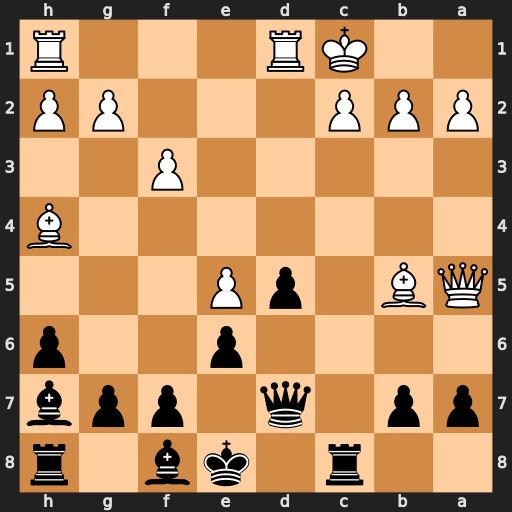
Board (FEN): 2r1kb1r/pp1q1ppb/4p2p/QB1pP3/7B/5P2/PPP3PP/2KR3R
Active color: b
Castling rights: k
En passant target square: -
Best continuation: Rxc2+ Kb1 Rc5+ Ka1 Rxb5